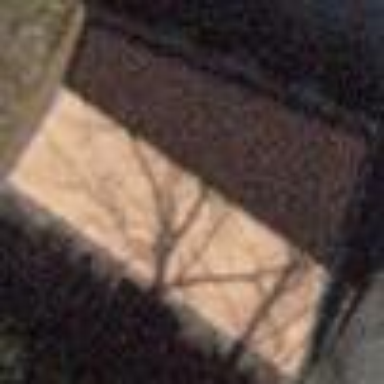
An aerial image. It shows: Shed.